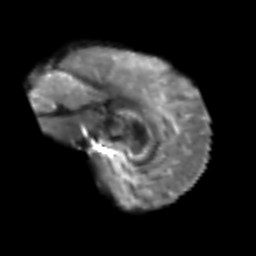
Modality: T2w
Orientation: sagittal
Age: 64
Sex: male
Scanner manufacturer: siemens
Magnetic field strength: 3 T
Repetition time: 6.1 s
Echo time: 0.101 s